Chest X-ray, PA view. Patient: 40 years old, sex F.
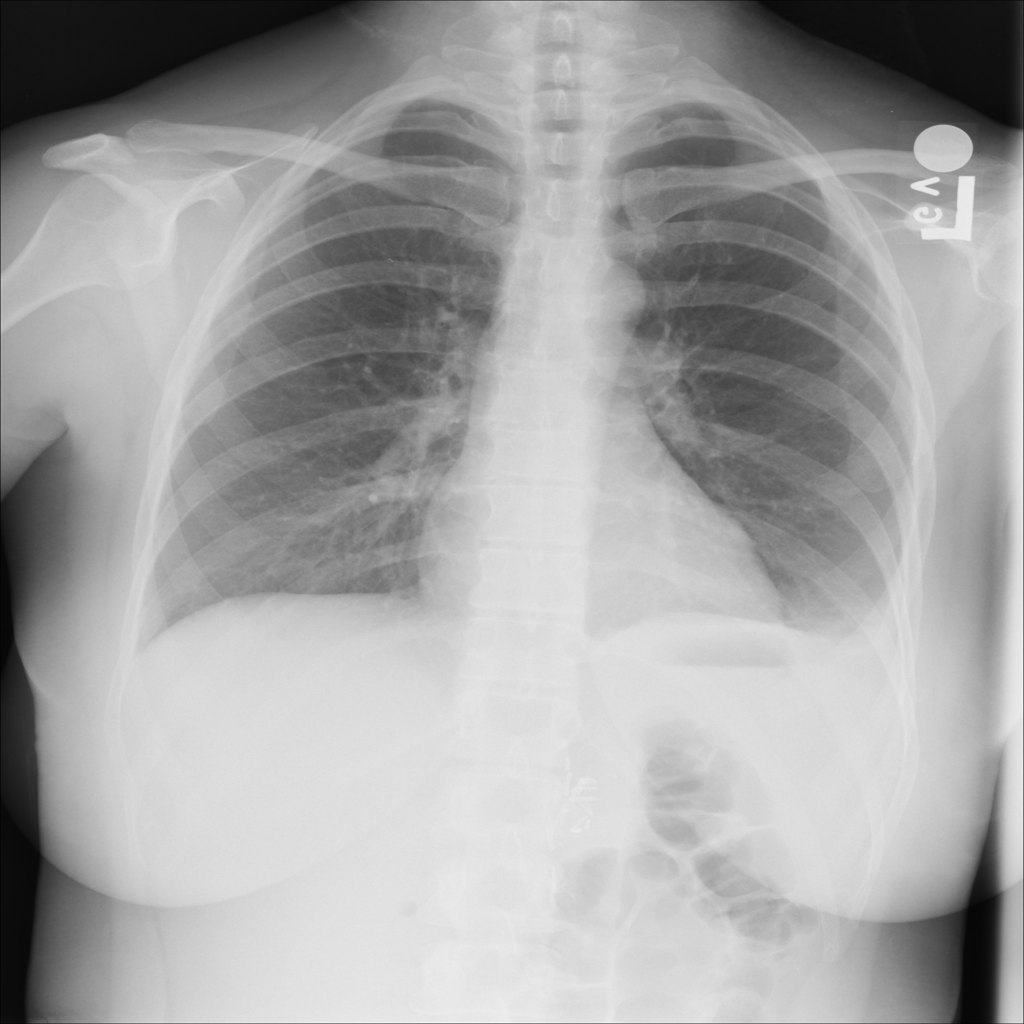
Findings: No Finding